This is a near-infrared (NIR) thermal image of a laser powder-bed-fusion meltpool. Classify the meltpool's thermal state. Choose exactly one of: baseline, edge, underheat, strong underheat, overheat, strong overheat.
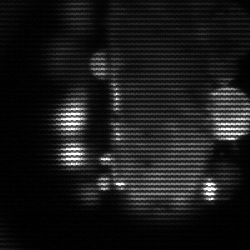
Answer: strong underheat